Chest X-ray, AP view. Patient: 54 years old, sex M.
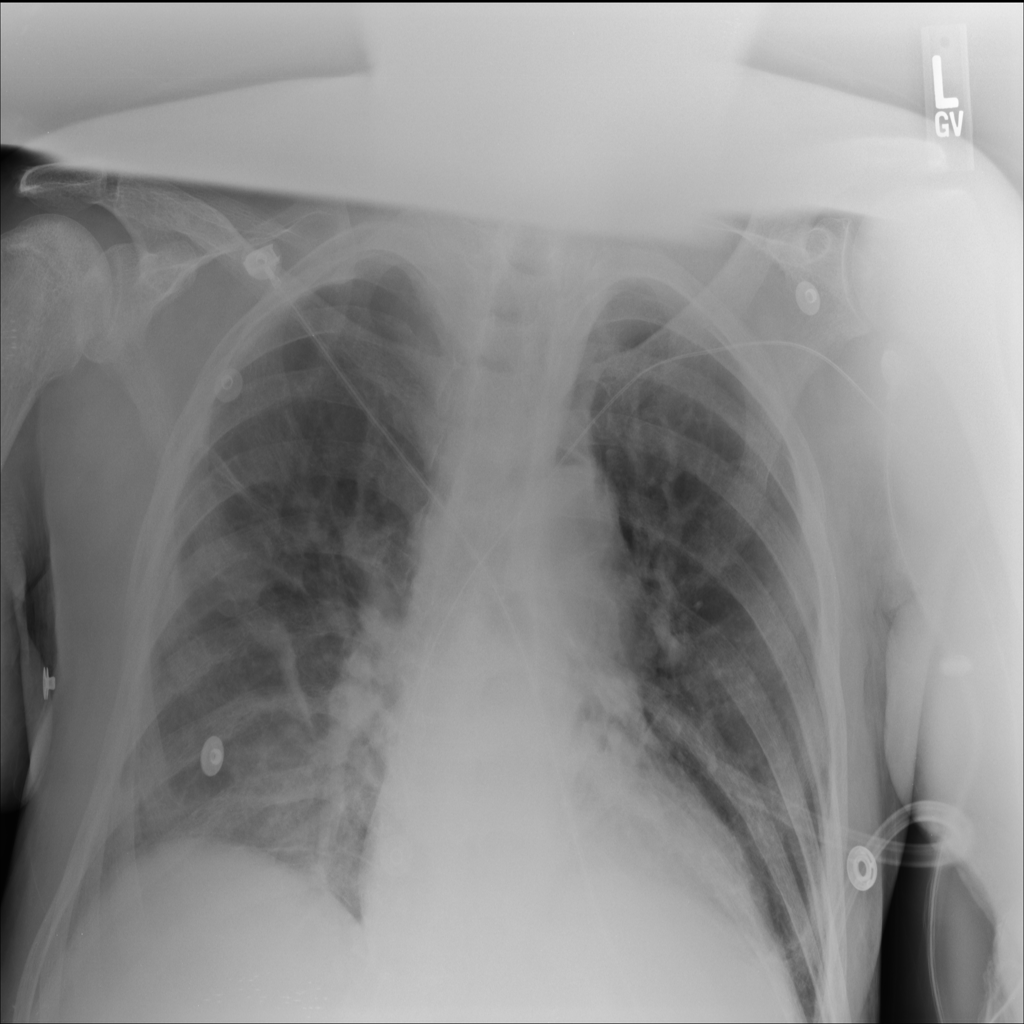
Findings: No Finding